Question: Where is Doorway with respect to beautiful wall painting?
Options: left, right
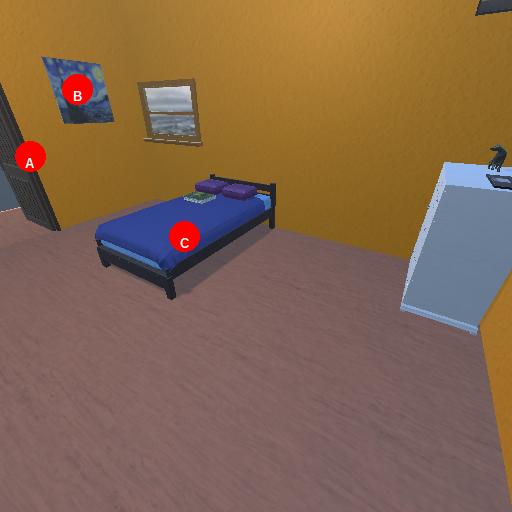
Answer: left